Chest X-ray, PA view. Patient: 55 years old, sex M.
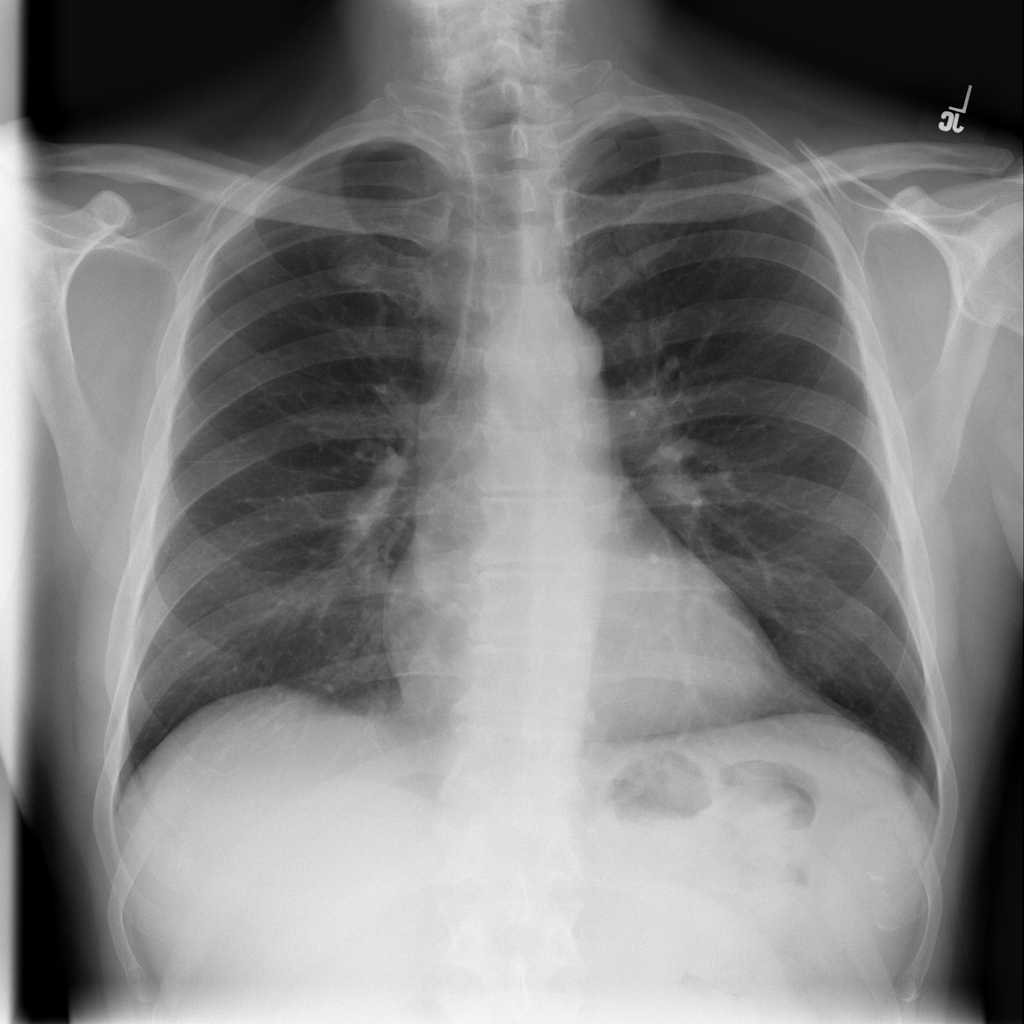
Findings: No Finding